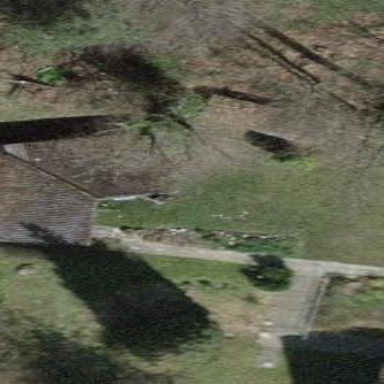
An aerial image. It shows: Shed building.